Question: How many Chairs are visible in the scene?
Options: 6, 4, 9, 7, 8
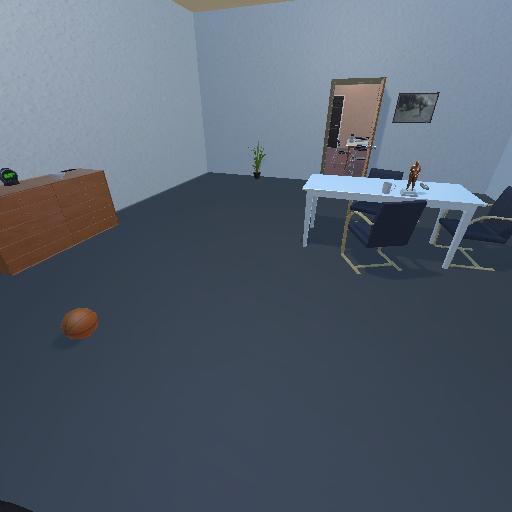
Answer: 6